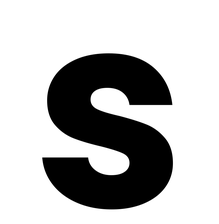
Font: Poppins-Bold